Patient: sex F, age 83
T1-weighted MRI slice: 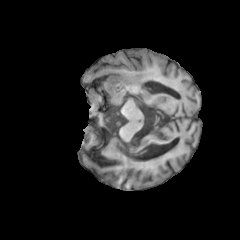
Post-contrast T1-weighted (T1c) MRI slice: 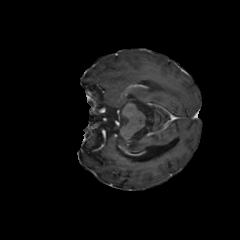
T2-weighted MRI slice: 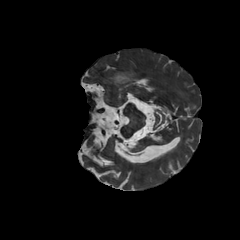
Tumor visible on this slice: yes
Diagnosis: Glioblastoma, IDH-wildtype
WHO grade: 4